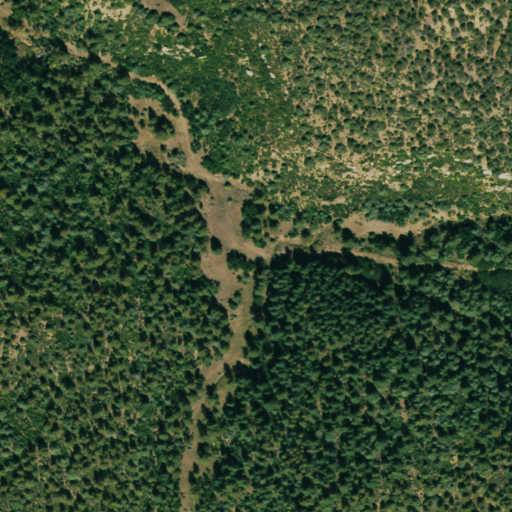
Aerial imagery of valley in New Mexico named Blind Canyon containing evergreen forest, deciduous forest, and shrub